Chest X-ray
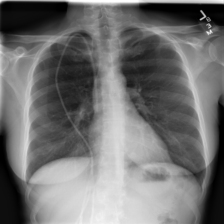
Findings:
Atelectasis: negative
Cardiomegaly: negative
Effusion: negative
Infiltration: negative
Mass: negative
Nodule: negative
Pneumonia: negative
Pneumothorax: negative
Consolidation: negative
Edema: negative
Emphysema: negative
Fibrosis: negative
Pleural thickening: negative
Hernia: negative